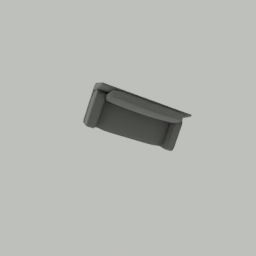
Label: furniture